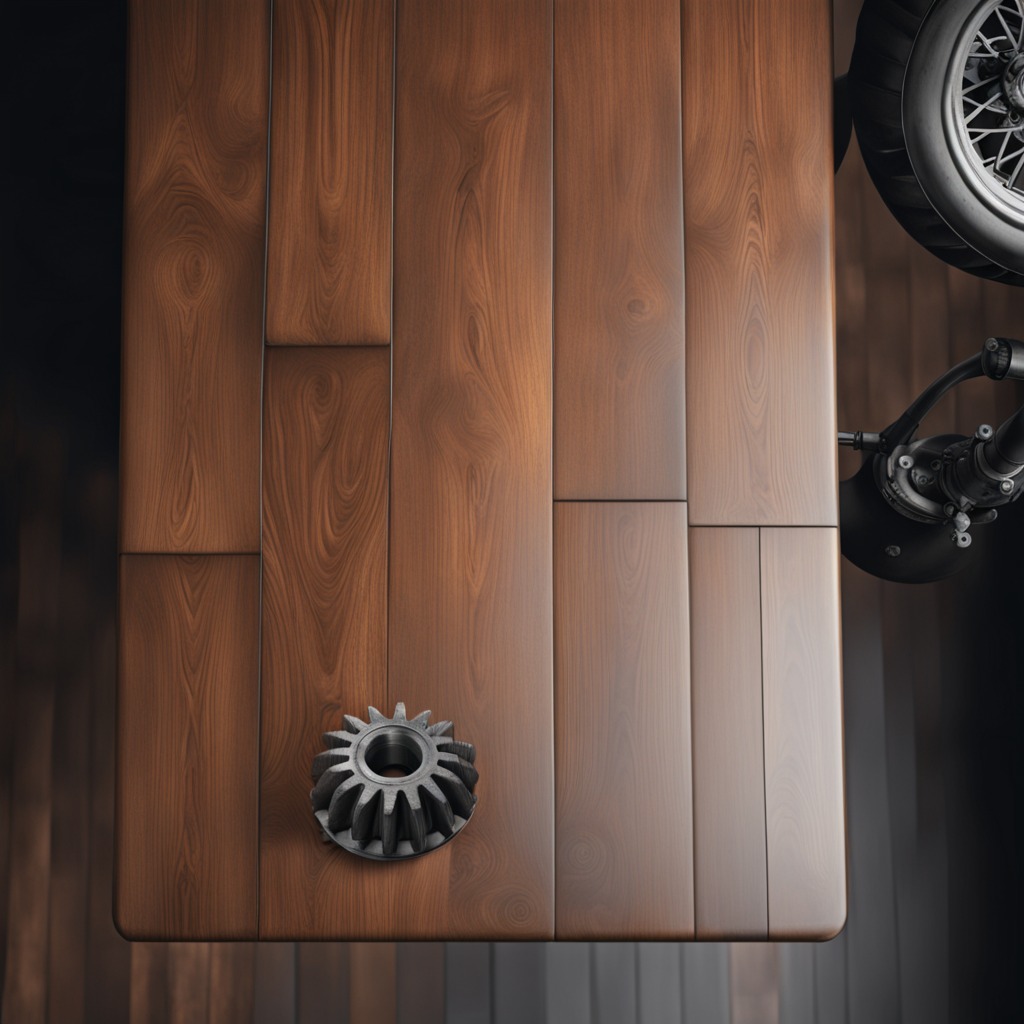
A steel gear with teeth is lying on the wooden table.